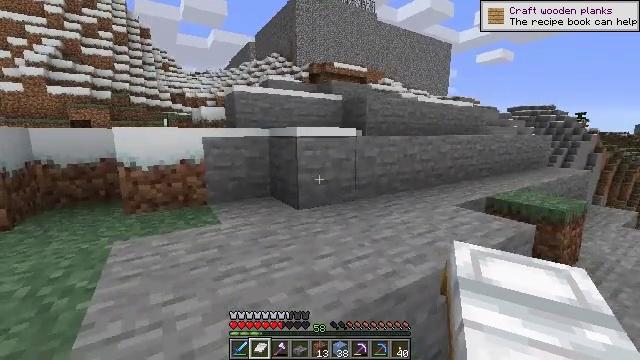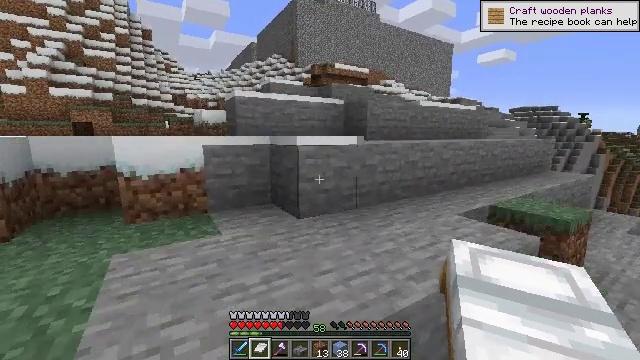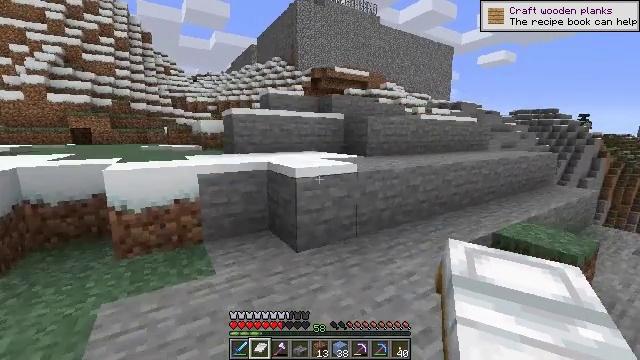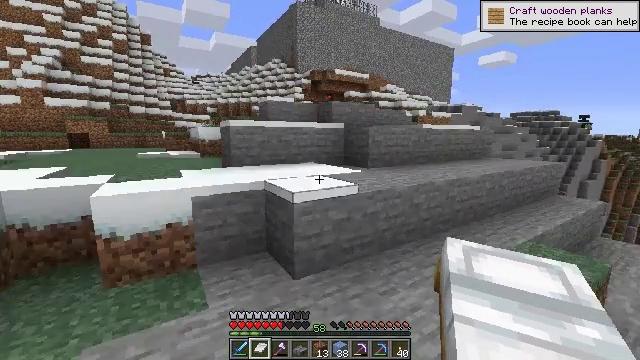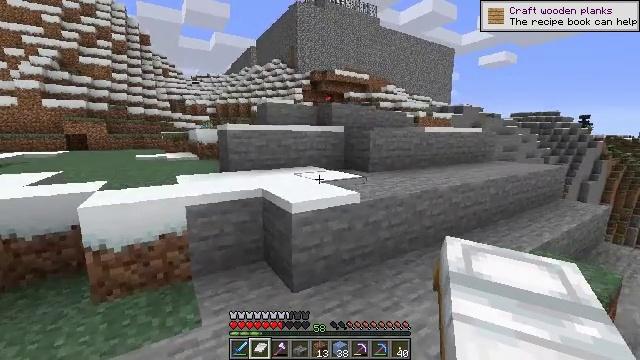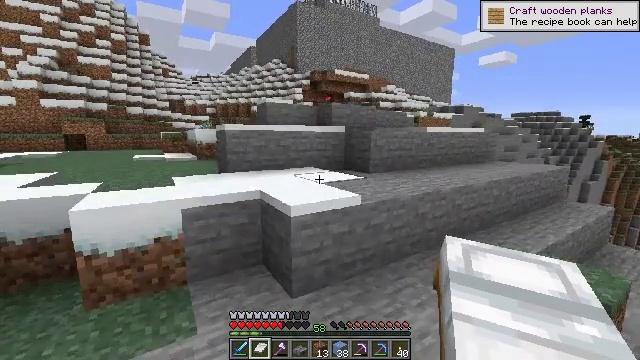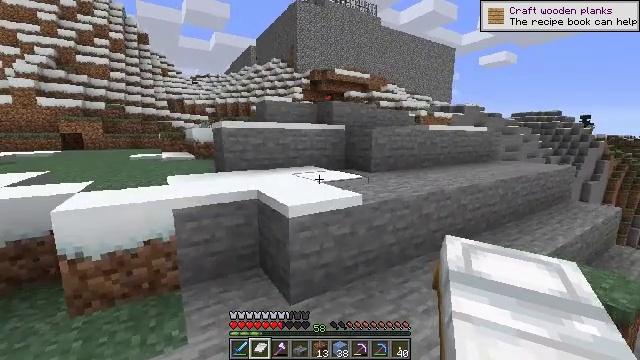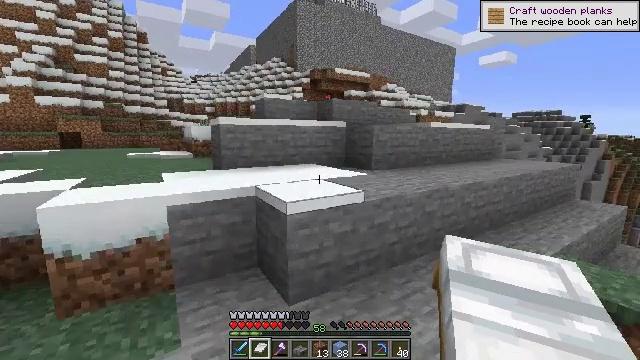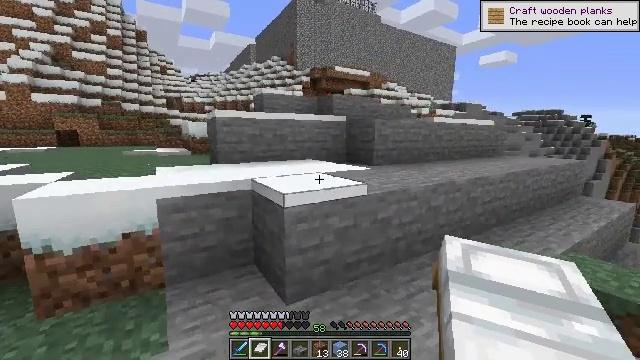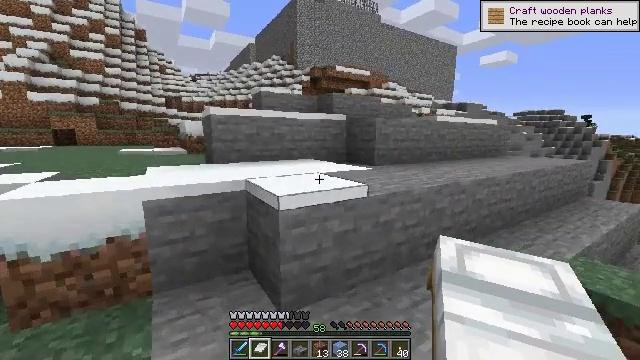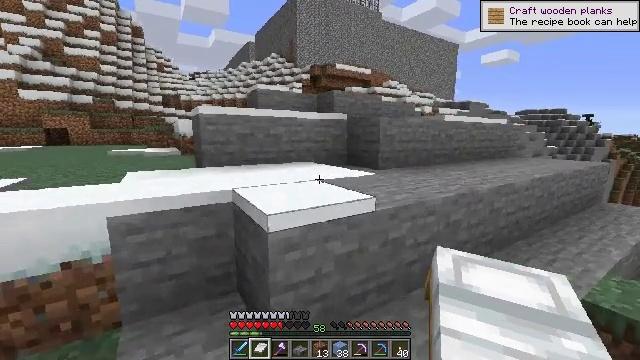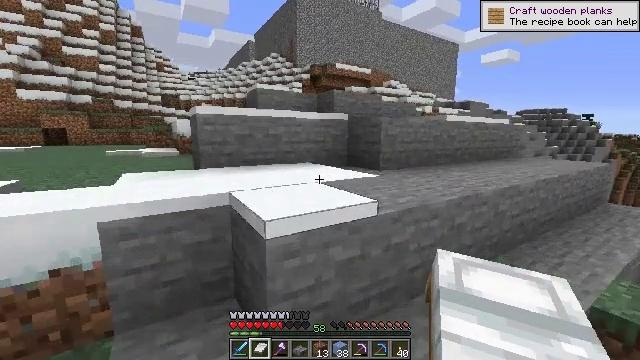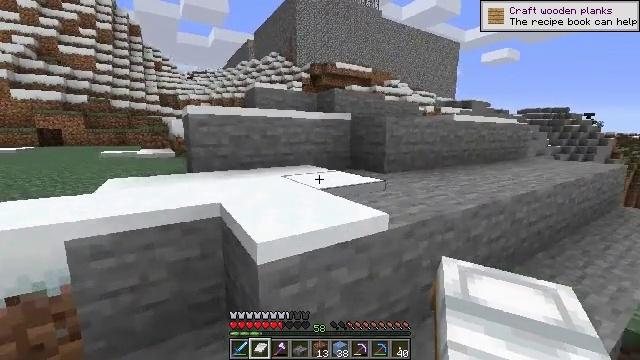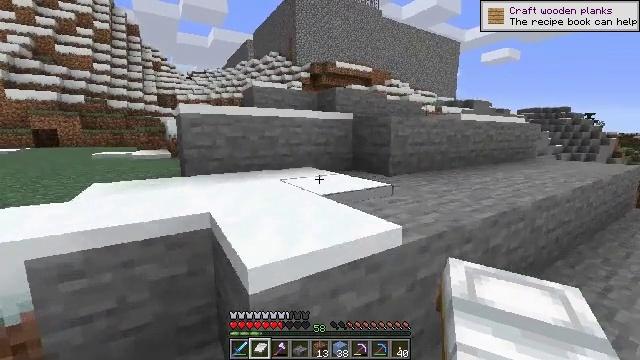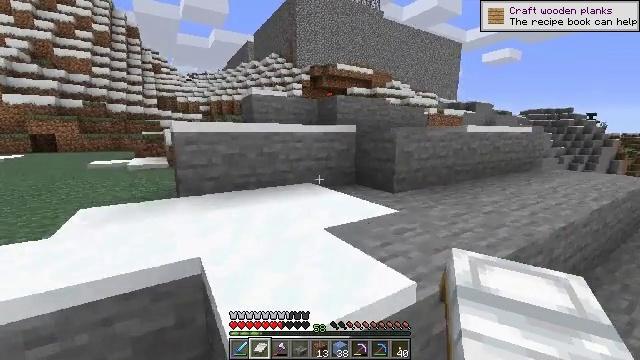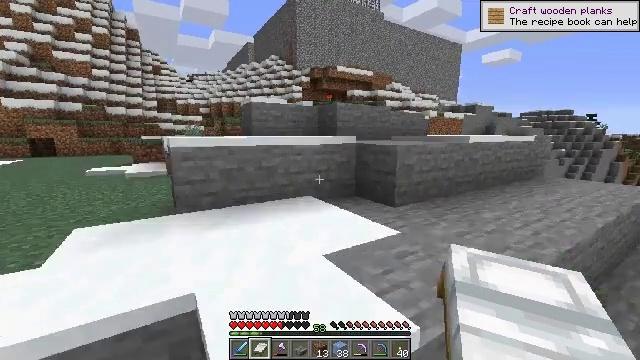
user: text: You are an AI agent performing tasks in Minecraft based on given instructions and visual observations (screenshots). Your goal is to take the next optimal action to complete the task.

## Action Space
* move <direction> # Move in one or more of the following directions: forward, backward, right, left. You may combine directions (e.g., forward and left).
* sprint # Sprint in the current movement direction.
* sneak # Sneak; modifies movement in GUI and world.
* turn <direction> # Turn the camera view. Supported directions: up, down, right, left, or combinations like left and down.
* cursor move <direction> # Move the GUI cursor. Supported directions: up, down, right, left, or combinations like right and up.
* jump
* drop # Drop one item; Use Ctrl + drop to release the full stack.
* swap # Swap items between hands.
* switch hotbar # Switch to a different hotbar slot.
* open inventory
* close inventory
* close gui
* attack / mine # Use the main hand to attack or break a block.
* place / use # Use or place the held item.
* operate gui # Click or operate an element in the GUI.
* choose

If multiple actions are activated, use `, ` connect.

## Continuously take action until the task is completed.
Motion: motion action
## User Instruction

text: Gather ice for building or crafting.
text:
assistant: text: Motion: move forward, jump
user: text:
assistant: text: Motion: move forward, jump
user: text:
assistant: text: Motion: move forward
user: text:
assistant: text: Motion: move forward
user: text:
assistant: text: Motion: move forward
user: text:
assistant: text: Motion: move forward
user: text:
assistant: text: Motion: move forward
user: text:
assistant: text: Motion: move forward
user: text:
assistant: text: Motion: move forward
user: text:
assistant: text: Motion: move forward
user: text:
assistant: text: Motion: move forward
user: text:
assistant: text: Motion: move forward
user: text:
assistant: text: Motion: move forward
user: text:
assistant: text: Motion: move forward, jump
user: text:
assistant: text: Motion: move forward, jump
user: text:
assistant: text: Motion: move forward, jump
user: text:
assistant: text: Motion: move forward
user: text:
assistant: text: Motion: move forward
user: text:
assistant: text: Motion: move forward
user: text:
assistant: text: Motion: move forward
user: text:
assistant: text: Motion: move forward, turn right
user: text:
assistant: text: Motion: move forward, turn right
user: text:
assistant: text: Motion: move forward, turn right
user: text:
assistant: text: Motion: move forward, turn right
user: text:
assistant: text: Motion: move forward
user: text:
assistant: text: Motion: move forward
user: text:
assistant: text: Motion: move forward
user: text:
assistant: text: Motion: move forward
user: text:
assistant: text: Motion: move forward
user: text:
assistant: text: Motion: move forward